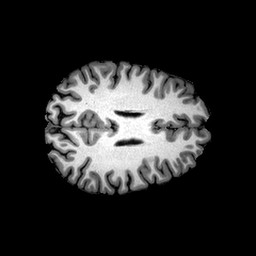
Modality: T1w
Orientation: axial